Current action and preconditions to check: trajectory_clear

Your task: For each precondition in the list above, predict whether it will hold at this action.

Consider the current scene as observed from the mobile robot's camera, and analyze the predicted future states of all dynamic agents (e.g., people, animals, vehicles, or any moving entities) within the NEXT SECOND.

IMPORTANT: Only answer "very likely" if you are absolutely certain—based on strong, clear evidence—that a dynamic agent will violate the precondition in the predicted future state. Do NOT answer "very likely" for unlikely, ambiguous, or low-probability risks.

Ask yourself for each precondition: Is there a high probability, with clear and convincing evidence, that the predicted future states of any dynamic agent will interfere with the predicted future state of the currently executing action within the NEXT SECOND, causing that precondition to fail?

Assess the risk level based on these predictions. Use "likely" or "very likely" if motions create a clear risk of interference.

Use "neutral" or "improbable" if agents are nearby but their predicted paths are clearly diverging or non-conflicting.

Failure Risk Categories: "very improbable", "improbable", "neutral", "likely", "very likely"

Answer Format: Output ONLY the probability_of_failure value from these categories: "very improbable", "improbable", "neutral", "likely", "very likely"

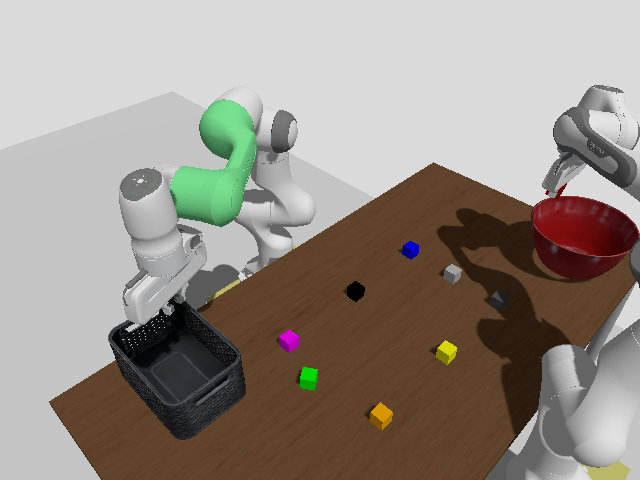

Answer: very improbable